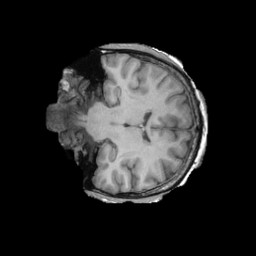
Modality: T1w
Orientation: coronal
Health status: ill
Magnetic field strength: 3 T